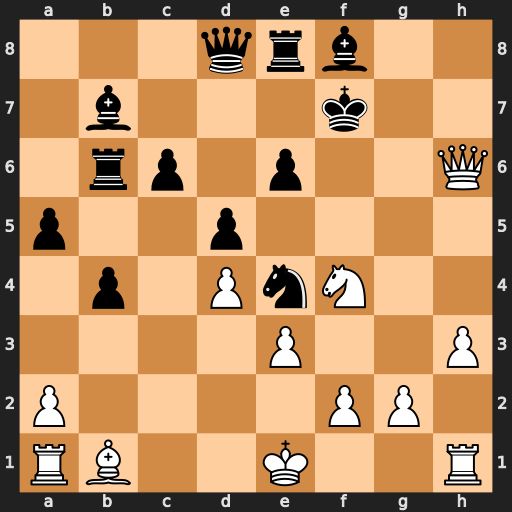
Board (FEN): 3qrb2/1b3k2/1rp1p2Q/p2p4/1p1PnN2/4P2P/P4PP1/RB2K2R
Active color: w
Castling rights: KQ
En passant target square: -
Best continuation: Qg6+ Ke7 Qxe6#